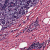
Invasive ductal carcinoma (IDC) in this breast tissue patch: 1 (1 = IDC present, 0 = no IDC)